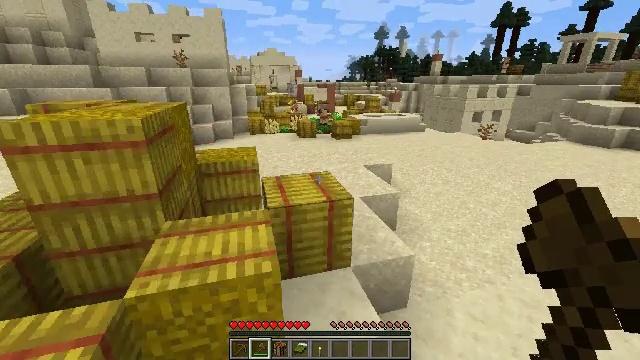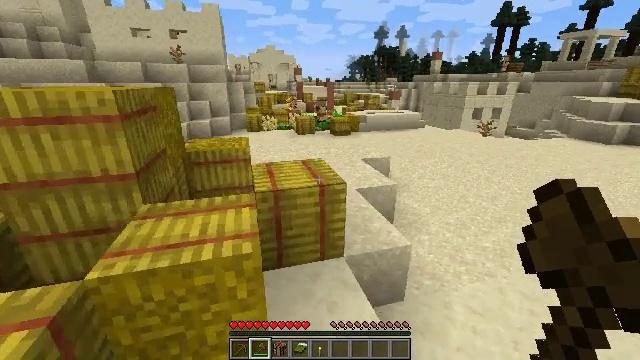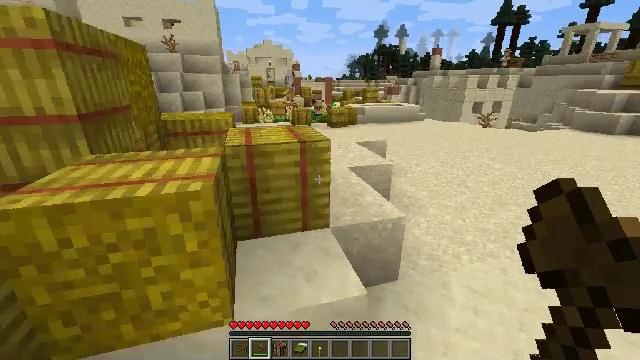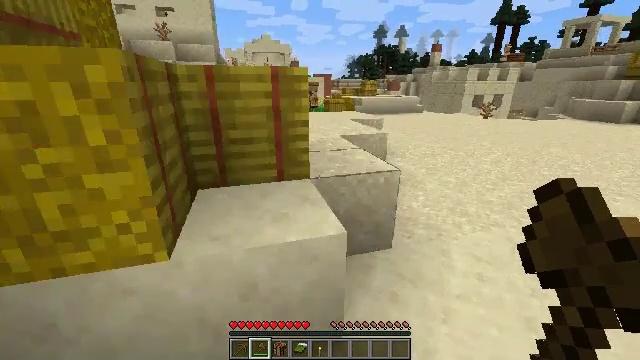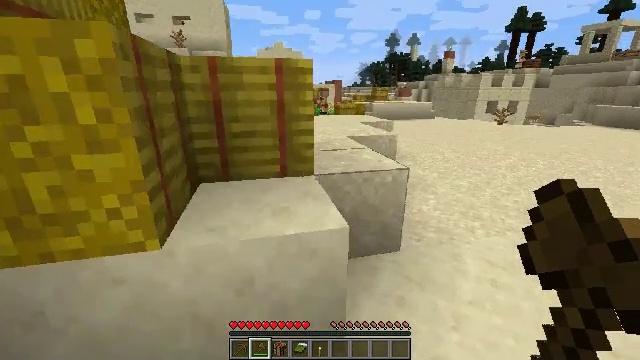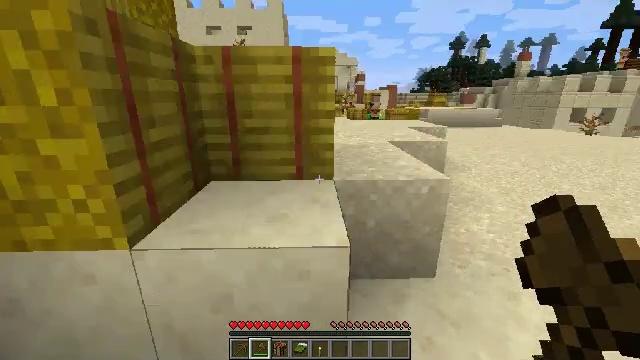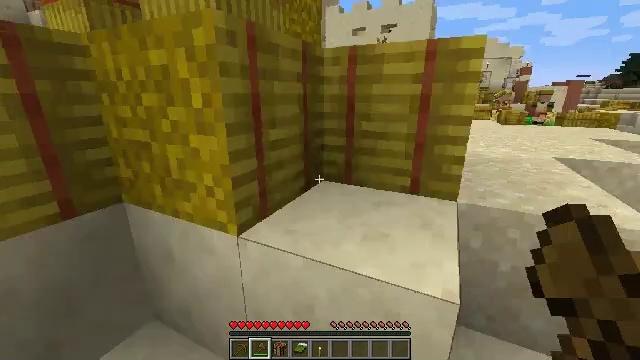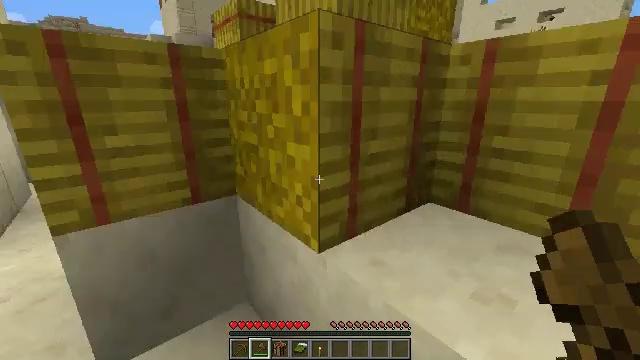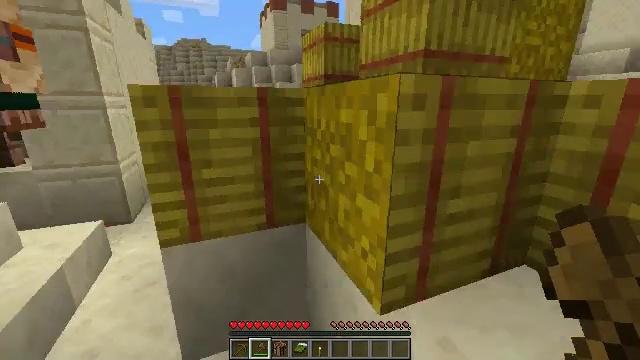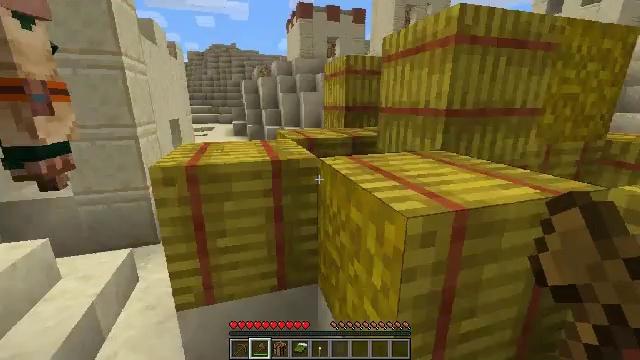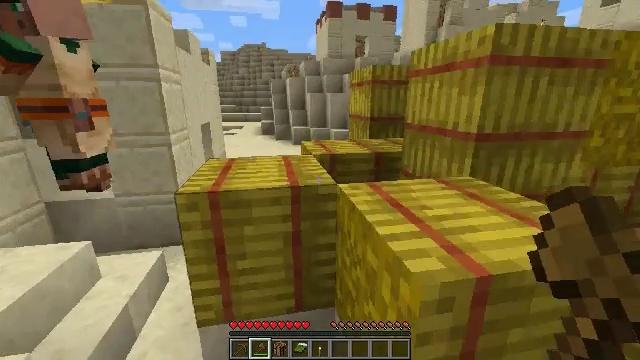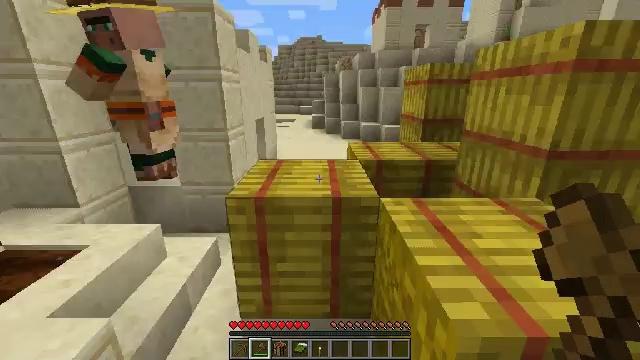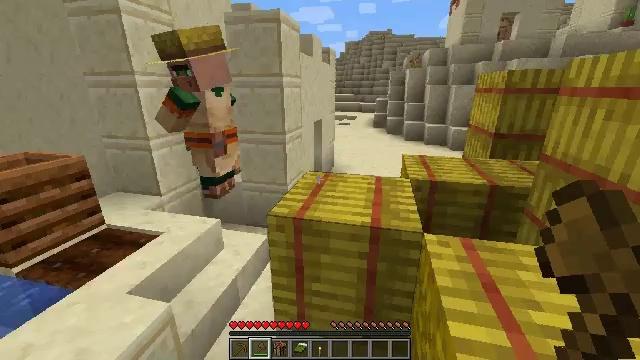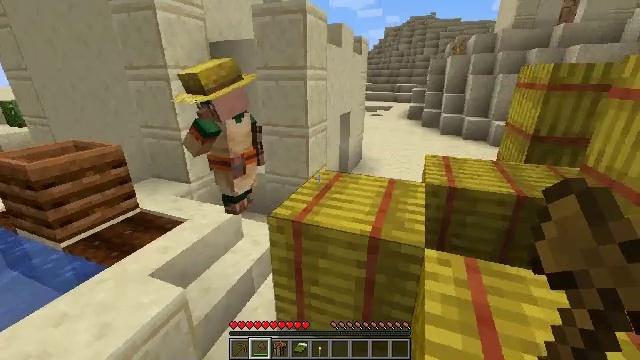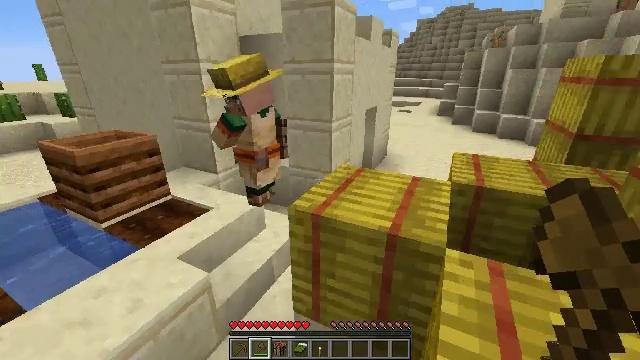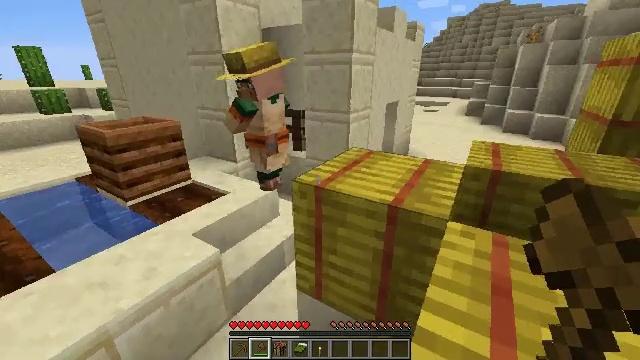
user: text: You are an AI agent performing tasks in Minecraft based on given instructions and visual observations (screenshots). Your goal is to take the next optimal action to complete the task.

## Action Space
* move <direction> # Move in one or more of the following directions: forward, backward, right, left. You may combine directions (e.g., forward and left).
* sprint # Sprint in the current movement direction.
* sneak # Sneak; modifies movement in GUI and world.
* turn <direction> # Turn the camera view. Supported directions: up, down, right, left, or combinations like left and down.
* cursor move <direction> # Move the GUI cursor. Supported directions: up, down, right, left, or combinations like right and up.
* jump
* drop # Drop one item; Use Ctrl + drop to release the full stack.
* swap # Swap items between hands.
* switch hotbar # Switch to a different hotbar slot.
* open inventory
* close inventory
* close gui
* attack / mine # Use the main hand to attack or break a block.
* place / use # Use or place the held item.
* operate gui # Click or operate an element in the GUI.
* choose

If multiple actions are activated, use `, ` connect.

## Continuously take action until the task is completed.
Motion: motion action
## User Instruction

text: Left click on the blast furnace to break it.
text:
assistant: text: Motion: move forward and move right
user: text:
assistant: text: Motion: move forward and move right
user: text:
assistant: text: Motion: move forward and move right
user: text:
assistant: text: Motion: move forward and move right, turn left and up
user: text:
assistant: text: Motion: move forward, turn left and up
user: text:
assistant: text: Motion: move forward, turn left
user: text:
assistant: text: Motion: move forward, turn left
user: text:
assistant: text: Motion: move forward, turn left, jump
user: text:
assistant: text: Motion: move forward, turn left, jump
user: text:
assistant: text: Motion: move forward and move right, turn left, jump
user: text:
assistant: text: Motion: move forward and move right, turn left and down, jump
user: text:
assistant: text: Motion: move forward and move right, turn left, jump
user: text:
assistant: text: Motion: move forward and move right, turn left and down
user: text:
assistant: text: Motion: move forward and move right, turn left and down
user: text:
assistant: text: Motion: move forward and move right, turn left
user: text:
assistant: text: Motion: move forward and move right
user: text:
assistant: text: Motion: move forward
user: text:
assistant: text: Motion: move forward
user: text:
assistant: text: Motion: move forward, turn up
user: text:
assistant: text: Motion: move forward
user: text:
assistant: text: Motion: move forward
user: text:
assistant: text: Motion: move forward, jump
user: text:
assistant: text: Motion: move forward, jump
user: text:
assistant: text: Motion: move forward, jump
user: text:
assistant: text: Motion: move forward, jump
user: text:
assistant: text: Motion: move forward, turn right, jump
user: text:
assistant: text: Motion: move forward, turn right
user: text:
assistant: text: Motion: move forward, turn right and down
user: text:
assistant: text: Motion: move forward
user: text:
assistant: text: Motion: move forward, turn left